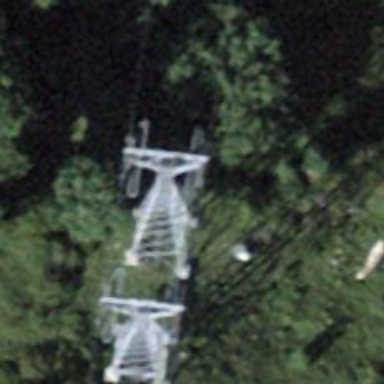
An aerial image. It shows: Pylon for aerialway.